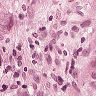
Metastatic tissue present: yes